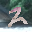
Label: 2